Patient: sex M, age 60
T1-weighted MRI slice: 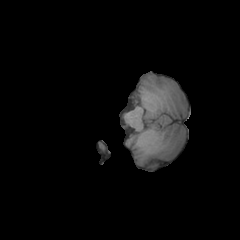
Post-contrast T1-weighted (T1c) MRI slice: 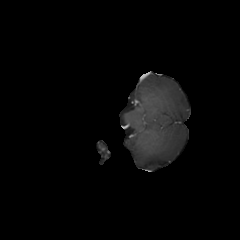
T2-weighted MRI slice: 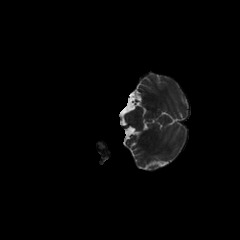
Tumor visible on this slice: no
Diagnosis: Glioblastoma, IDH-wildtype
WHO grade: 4